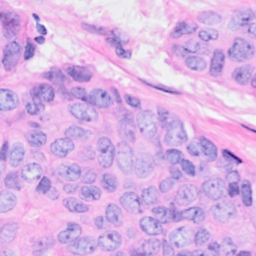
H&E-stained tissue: Breast